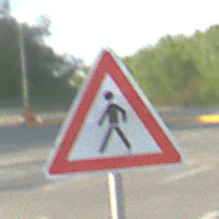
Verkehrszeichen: FussgaengerRechts
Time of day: MorningAfternoon
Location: Outdoor (Suburban)
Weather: PartlyCloudy
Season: NotSpecified
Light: Natural